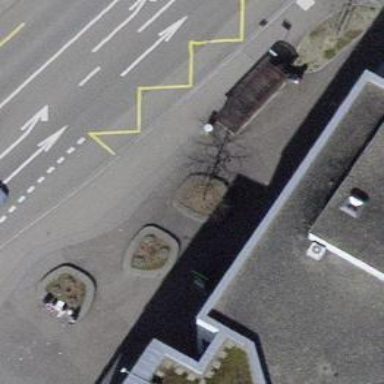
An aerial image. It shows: Bicycle parking facility.